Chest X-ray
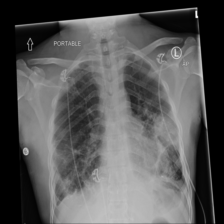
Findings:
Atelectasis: negative
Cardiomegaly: negative
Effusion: positive
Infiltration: positive
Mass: negative
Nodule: negative
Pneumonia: negative
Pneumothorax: negative
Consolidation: positive
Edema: negative
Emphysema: negative
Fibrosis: negative
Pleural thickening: negative
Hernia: negative